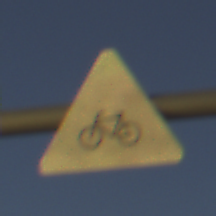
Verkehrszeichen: RadverkehrRechts
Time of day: SunriseSunset
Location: Outdoor (Nature)
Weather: Clear
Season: NotSpecified
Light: Natural